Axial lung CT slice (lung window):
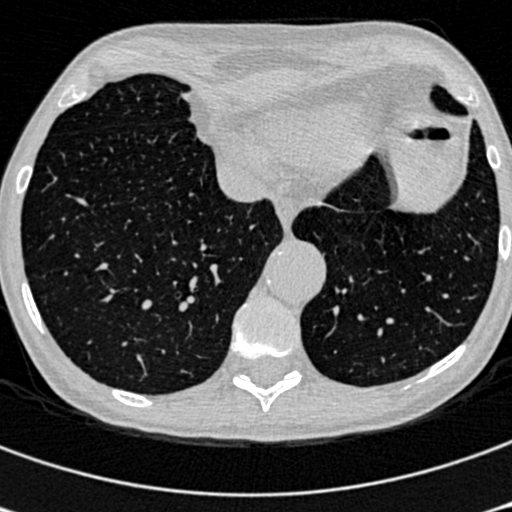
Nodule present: no